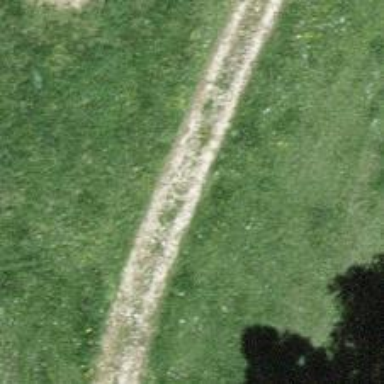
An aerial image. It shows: Track with ground surface. The track is Grade 4.